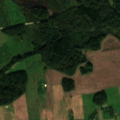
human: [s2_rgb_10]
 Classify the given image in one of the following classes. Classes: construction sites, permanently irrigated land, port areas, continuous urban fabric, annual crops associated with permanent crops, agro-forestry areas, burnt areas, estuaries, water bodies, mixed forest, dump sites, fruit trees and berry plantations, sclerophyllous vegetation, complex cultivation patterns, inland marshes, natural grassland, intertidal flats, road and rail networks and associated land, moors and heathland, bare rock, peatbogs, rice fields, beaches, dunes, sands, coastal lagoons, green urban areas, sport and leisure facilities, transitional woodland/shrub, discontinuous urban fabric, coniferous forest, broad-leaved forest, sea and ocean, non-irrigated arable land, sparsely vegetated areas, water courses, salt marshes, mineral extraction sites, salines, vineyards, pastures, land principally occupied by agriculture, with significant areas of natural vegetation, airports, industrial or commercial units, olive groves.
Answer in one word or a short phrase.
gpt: non-irrigated arable land, complex cultivation patterns, broad-leaved forest, transitional woodland/shrub